Question: I'm using the betterlistview control in my .net application. I need help regarding gridlines when used with groups. I'm using the details view, and the gridlines property is set to "grid". I have also groups added to list. The problem is that vertical grid lines are also displayed alongside the group header area which makes the groups look a little less elegant and also less clear. Also the first row item of the group does not display the upper horizontal gridline. Any help would be greatly appreciated. Here is a snapshot of the listview I'm working on:

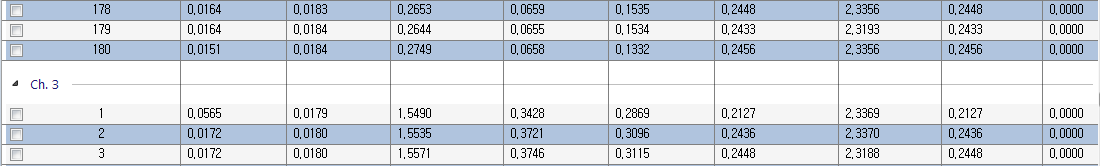
Answer: After much struggle, I finally emailed the Component Owl (company that developed betterlistview control) support team and got a quick reply. I hope it might help someone, so I am quoting the answer here from Mr. Libor Tinka (Chief Developer, ComponentOwl.com) :
"This is not supported ot of the box, but the unwanted grid lines can be erased using custom drawing. Simply subclass BetterListView and add OnDrawGroup method override:
'''
protected override void OnDrawGroup(BetterListViewDrawGroupEventArgs eventArgs)
{
eventArgs.Graphics.FillRectangle(SystemBrushes.Window, eventArgs.GroupBounds.BoundsInner);
base.OnDrawGroup(eventArgs);
}
'''
Note that base.OnDrawGroup is called after custom drawing. This ensures we won't replace text, images and other features of the group header.
The result looks like this:"